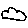
Label: cloud